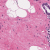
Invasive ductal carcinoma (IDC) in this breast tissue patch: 0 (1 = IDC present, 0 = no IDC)